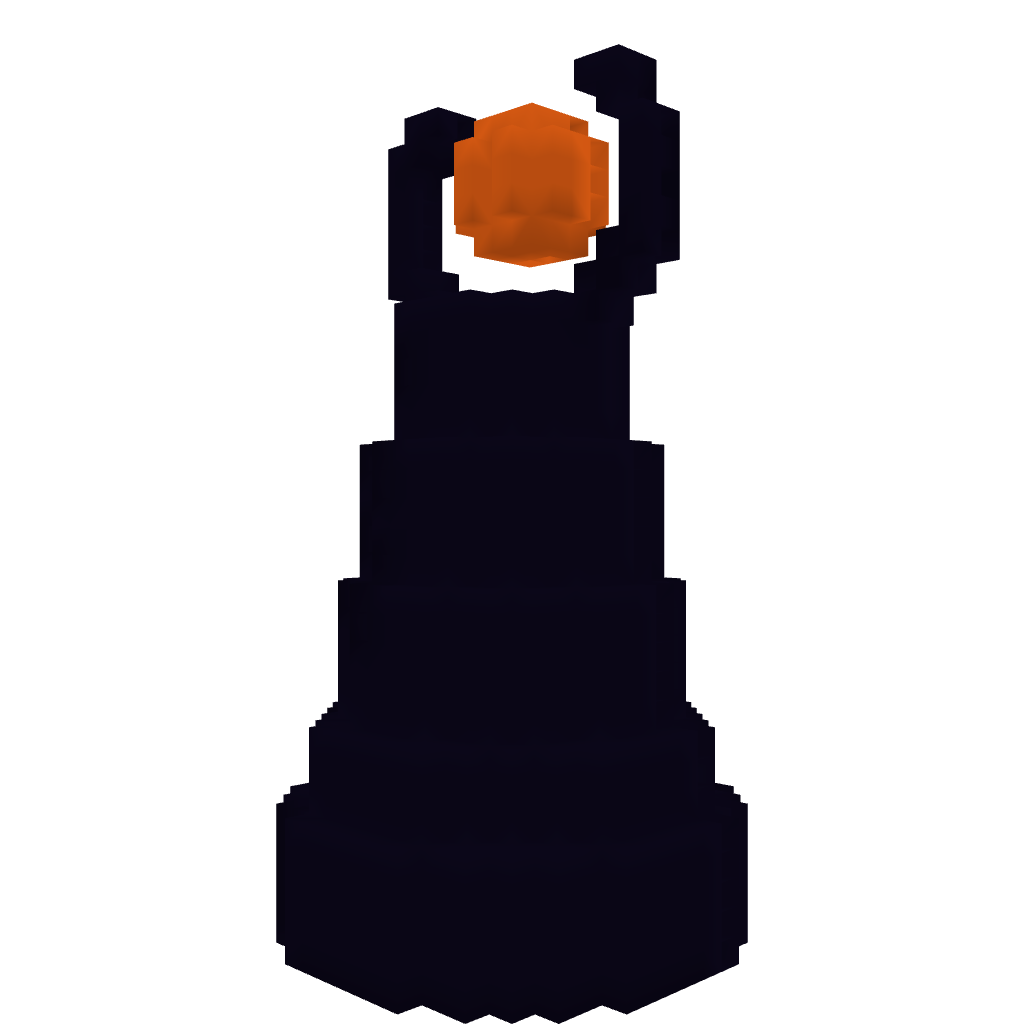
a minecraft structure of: eye tower